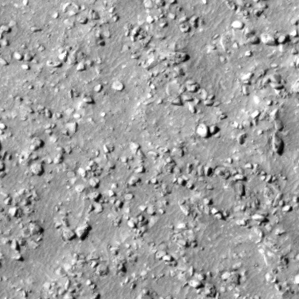
Label: non_frost